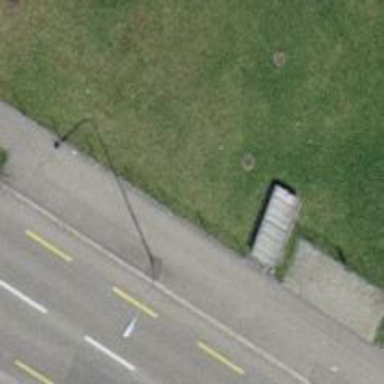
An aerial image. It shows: Post box.